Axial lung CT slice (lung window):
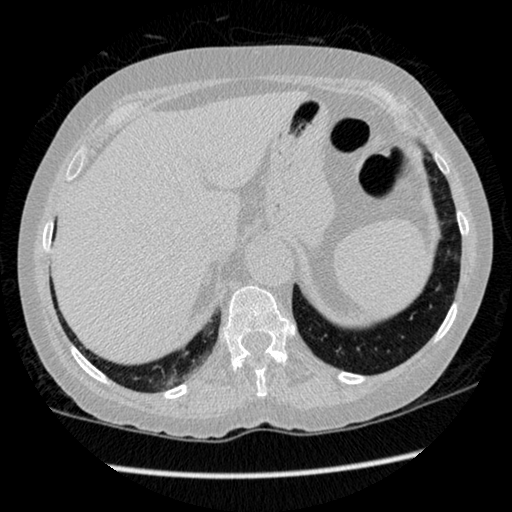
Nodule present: no